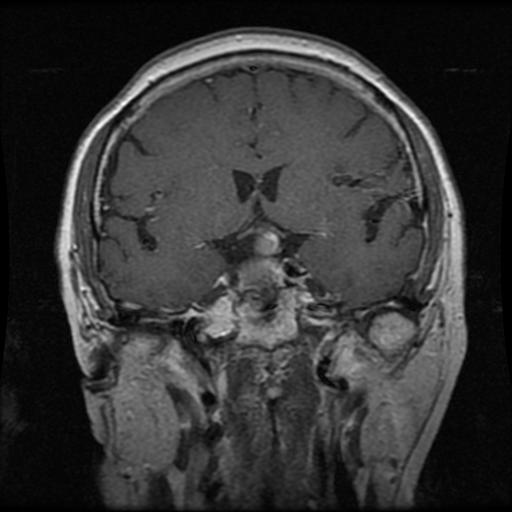
Label: pituitary